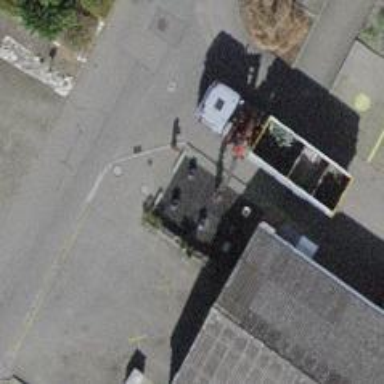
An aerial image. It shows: Recycling container for scrap metal. It is designated as recycling amenity.